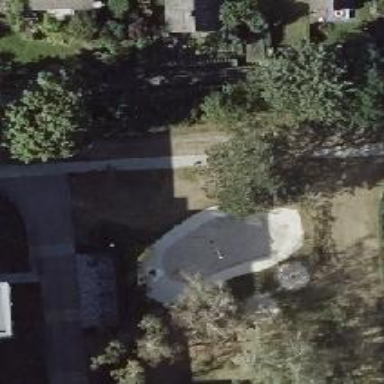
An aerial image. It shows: Playground area for leisure land.